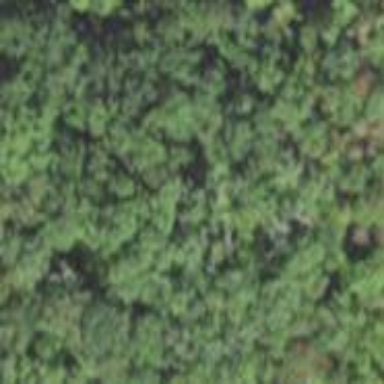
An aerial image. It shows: Islet covered with woodland.